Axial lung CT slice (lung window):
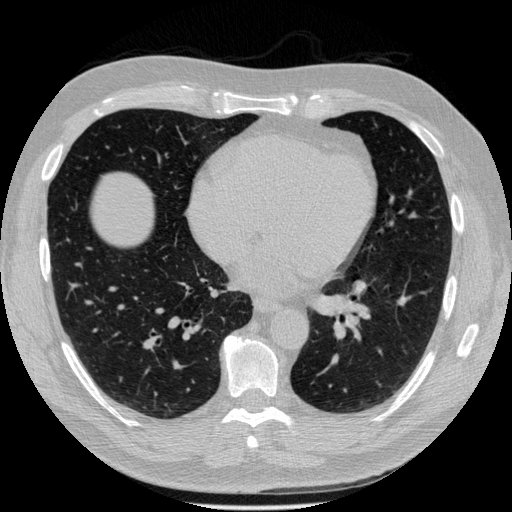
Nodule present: no